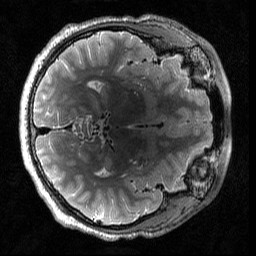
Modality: T2w
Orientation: axial
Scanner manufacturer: siemens
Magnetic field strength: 3 T
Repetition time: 3.2 s
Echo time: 0.565 s